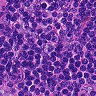
Metastatic tissue present: no